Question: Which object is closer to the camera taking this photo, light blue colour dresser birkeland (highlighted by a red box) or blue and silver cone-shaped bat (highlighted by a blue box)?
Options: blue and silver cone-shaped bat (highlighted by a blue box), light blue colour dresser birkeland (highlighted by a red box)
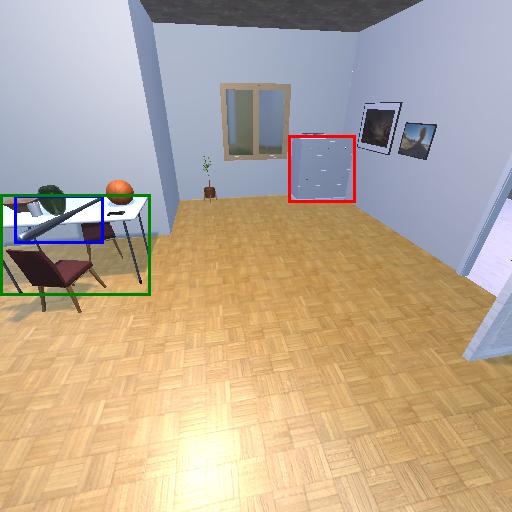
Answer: blue and silver cone-shaped bat (highlighted by a blue box)